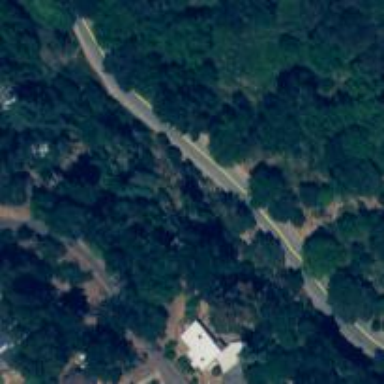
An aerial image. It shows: Secondary road.